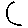
Label: moon